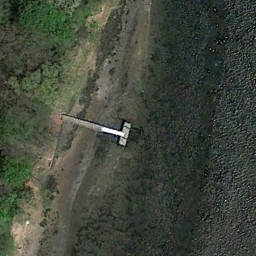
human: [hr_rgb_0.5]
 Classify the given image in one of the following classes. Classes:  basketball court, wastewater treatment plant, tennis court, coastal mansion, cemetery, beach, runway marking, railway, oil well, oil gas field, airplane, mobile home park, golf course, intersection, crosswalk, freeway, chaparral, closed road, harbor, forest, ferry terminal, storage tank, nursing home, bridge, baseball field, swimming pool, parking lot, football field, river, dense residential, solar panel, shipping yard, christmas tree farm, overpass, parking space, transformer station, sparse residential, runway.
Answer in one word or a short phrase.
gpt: ferry terminal